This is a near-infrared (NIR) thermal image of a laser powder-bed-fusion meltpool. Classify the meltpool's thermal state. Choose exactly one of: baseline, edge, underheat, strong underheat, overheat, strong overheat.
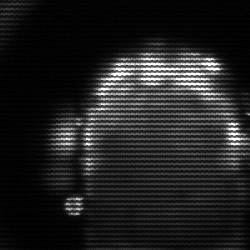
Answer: baseline